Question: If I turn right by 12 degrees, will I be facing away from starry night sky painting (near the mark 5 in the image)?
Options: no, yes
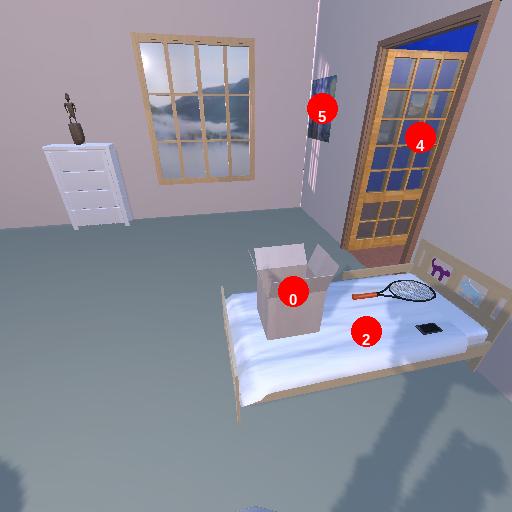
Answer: no